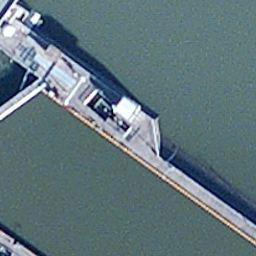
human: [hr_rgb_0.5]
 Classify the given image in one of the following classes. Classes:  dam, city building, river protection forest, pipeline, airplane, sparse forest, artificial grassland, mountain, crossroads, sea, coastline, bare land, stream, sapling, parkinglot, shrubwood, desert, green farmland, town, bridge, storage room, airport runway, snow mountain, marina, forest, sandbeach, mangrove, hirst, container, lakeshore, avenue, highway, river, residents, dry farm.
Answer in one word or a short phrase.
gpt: bridge